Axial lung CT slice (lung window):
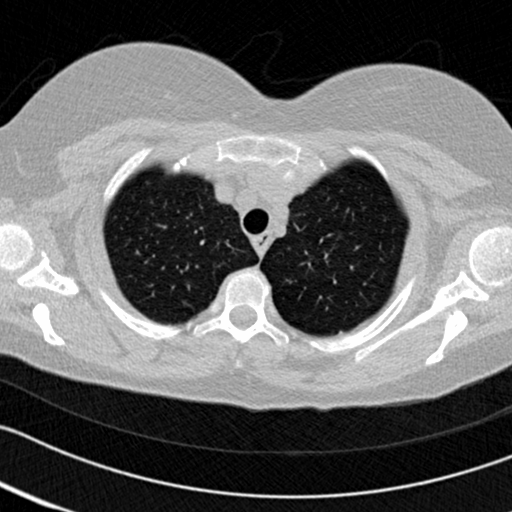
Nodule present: no